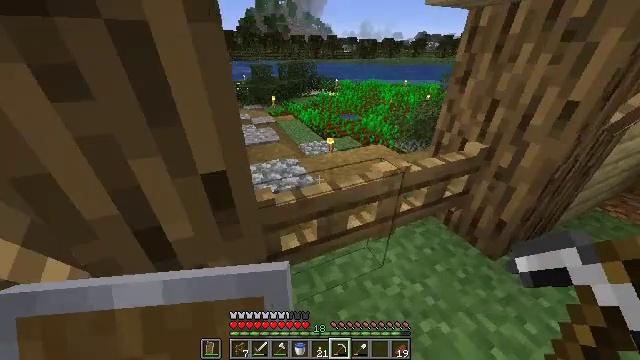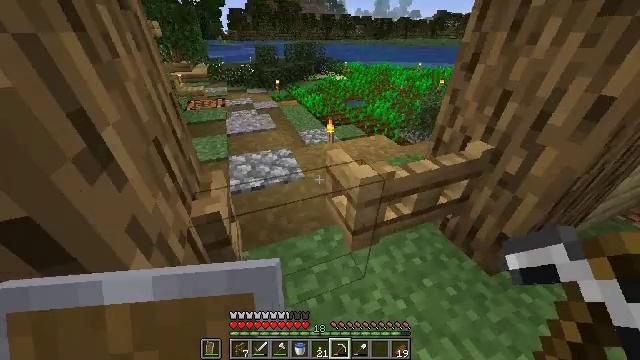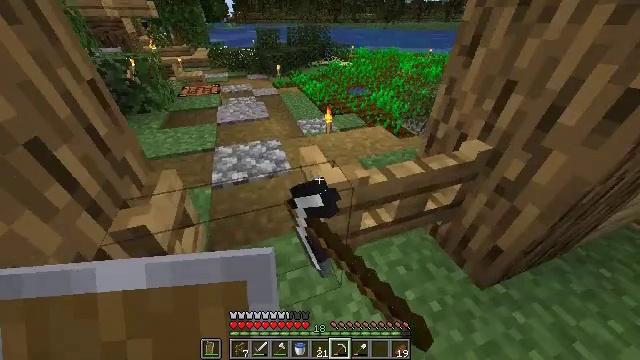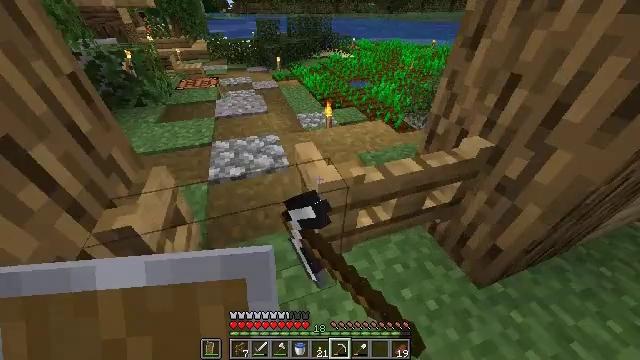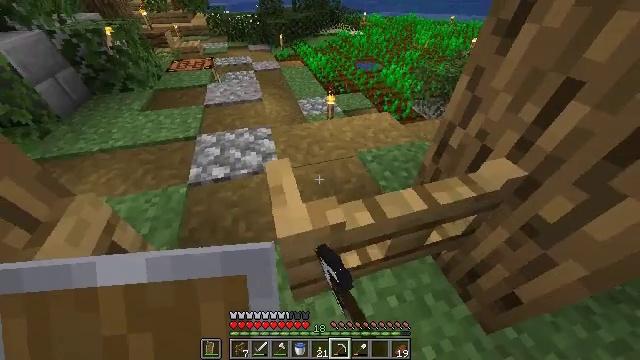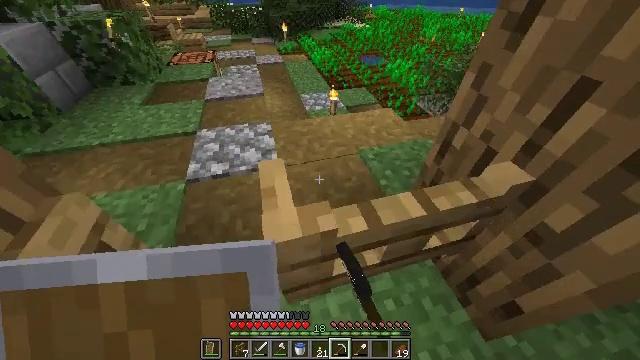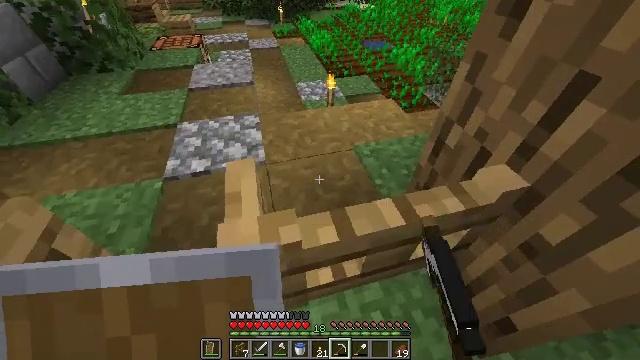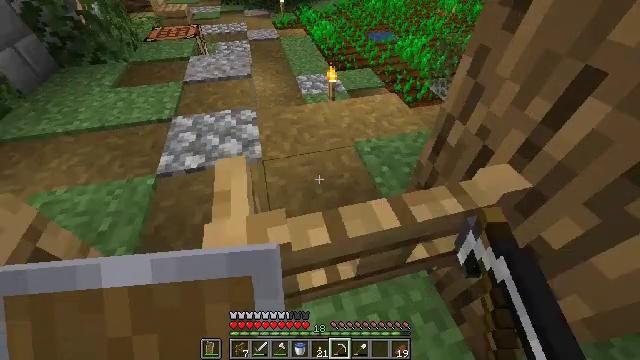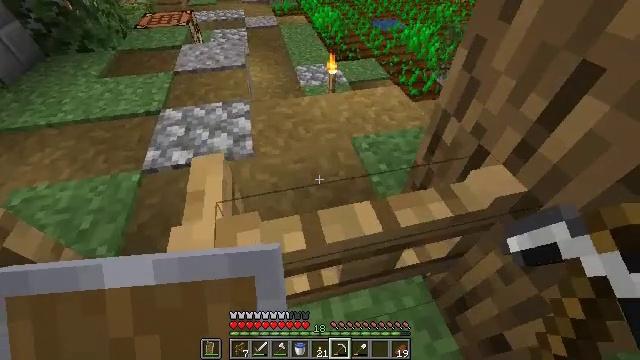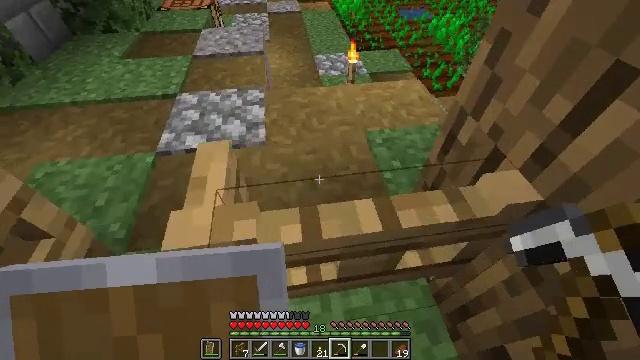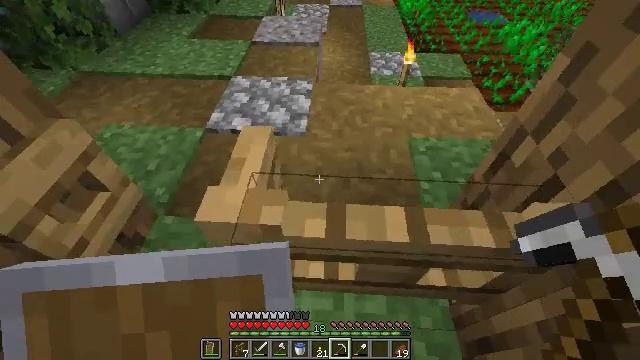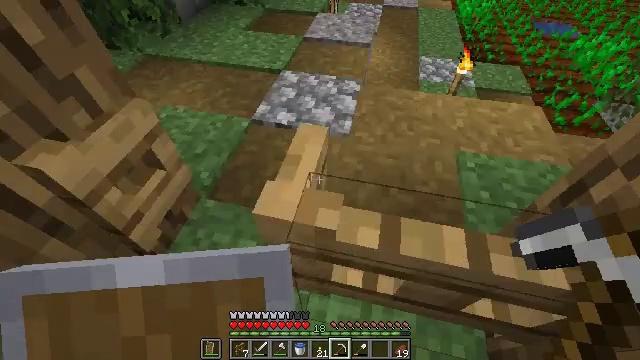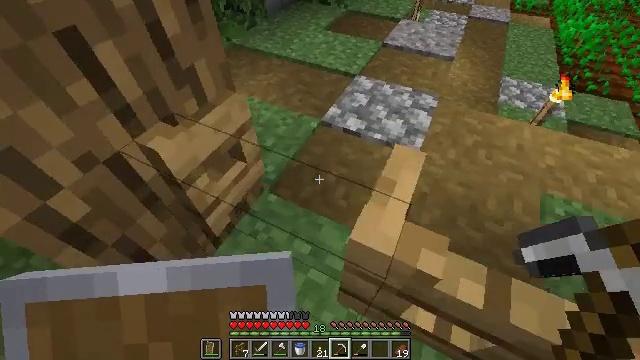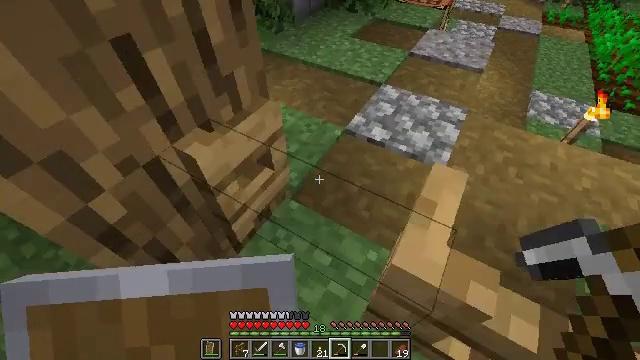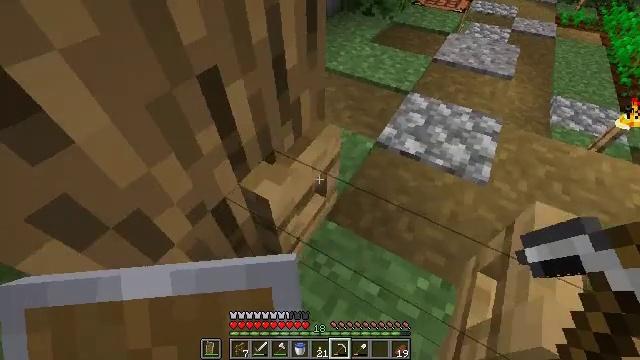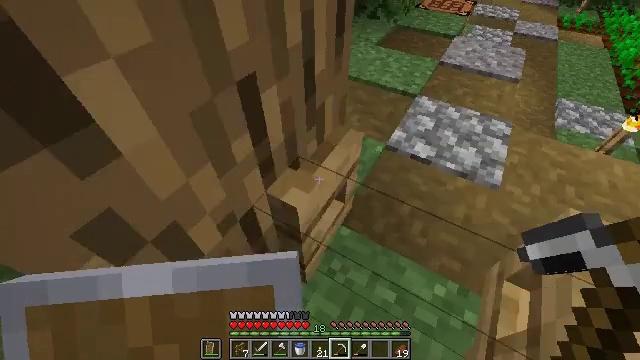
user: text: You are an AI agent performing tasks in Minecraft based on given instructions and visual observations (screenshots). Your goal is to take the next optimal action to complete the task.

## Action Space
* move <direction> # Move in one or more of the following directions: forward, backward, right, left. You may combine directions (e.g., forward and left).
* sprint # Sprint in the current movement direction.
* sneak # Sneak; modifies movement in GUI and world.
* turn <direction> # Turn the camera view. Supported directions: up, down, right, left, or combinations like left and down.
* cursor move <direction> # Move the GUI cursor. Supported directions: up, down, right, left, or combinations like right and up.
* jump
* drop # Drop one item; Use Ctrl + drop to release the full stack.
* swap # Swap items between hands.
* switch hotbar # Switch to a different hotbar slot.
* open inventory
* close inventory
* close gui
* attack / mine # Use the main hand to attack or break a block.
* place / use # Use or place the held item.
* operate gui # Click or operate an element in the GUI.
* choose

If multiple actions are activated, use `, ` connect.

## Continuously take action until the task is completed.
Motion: motion action
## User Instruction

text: Kill the sheep.
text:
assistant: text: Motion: move forward and move right, turn left and down, use / place
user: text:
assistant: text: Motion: move forward and move right, turn left and down, use / place
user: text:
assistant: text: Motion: move forward, turn down
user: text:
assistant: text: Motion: move forward, turn left and down
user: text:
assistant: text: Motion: move forward, turn left and down
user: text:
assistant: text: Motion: move forward, turn down
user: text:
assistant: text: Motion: move forward
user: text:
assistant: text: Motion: move forward
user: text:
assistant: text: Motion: move forward, turn left and down
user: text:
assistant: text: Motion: move forward and move left, turn left
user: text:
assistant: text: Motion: move forward and move left, turn left
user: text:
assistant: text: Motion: move forward and move left, turn left
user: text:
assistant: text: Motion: move forward and move left, turn left
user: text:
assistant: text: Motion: move forward and move left
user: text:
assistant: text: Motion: move left
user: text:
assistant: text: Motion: move left
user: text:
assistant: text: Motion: move forward and move left
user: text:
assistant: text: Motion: move forward
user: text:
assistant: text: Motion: move forward and move right, turn left and down
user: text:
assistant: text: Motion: move forward and move right, turn left and down
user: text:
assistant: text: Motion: move forward and move right, turn left and down
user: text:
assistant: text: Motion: move right, turn left and down
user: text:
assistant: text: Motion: move back and move right, turn left
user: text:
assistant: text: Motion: move back and move right
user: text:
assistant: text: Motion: move back and move right, turn left
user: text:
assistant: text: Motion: move back and move right, turn left
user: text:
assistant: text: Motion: turn left and down
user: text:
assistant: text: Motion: turn left and up
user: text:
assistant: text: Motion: turn left and up
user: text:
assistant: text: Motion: turn left and up